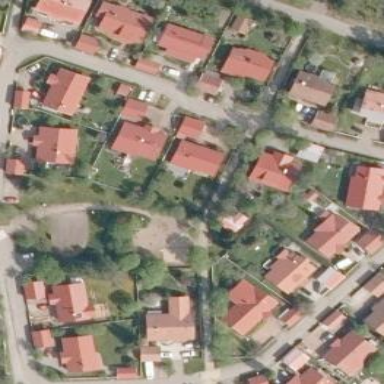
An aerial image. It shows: Residential area.